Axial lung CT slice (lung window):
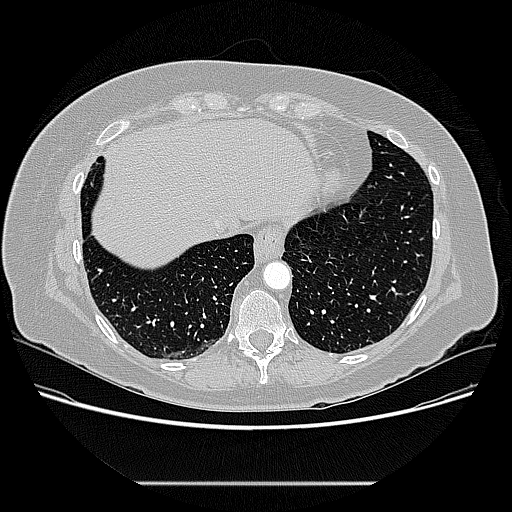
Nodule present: no